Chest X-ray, PA view. Patient: 45 years old, sex F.
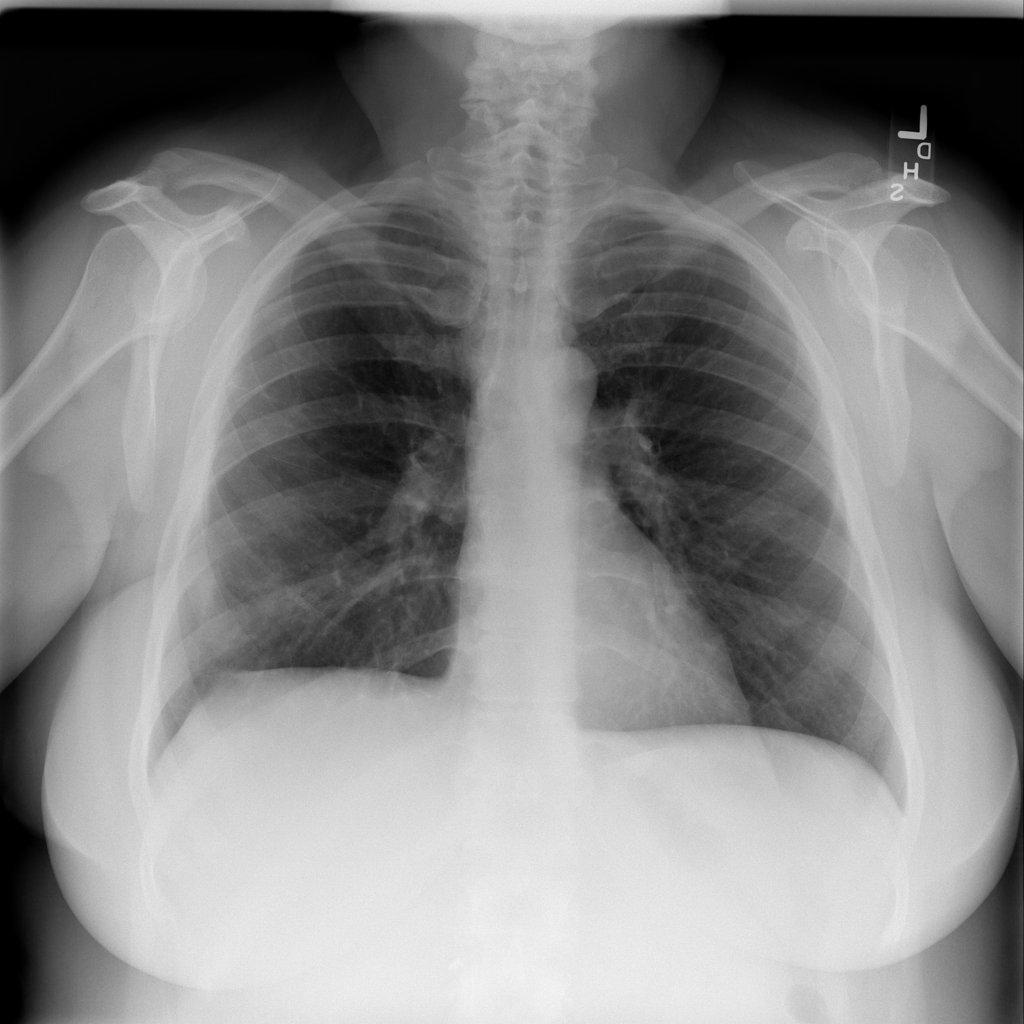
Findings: No Finding